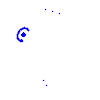
Particle: pion